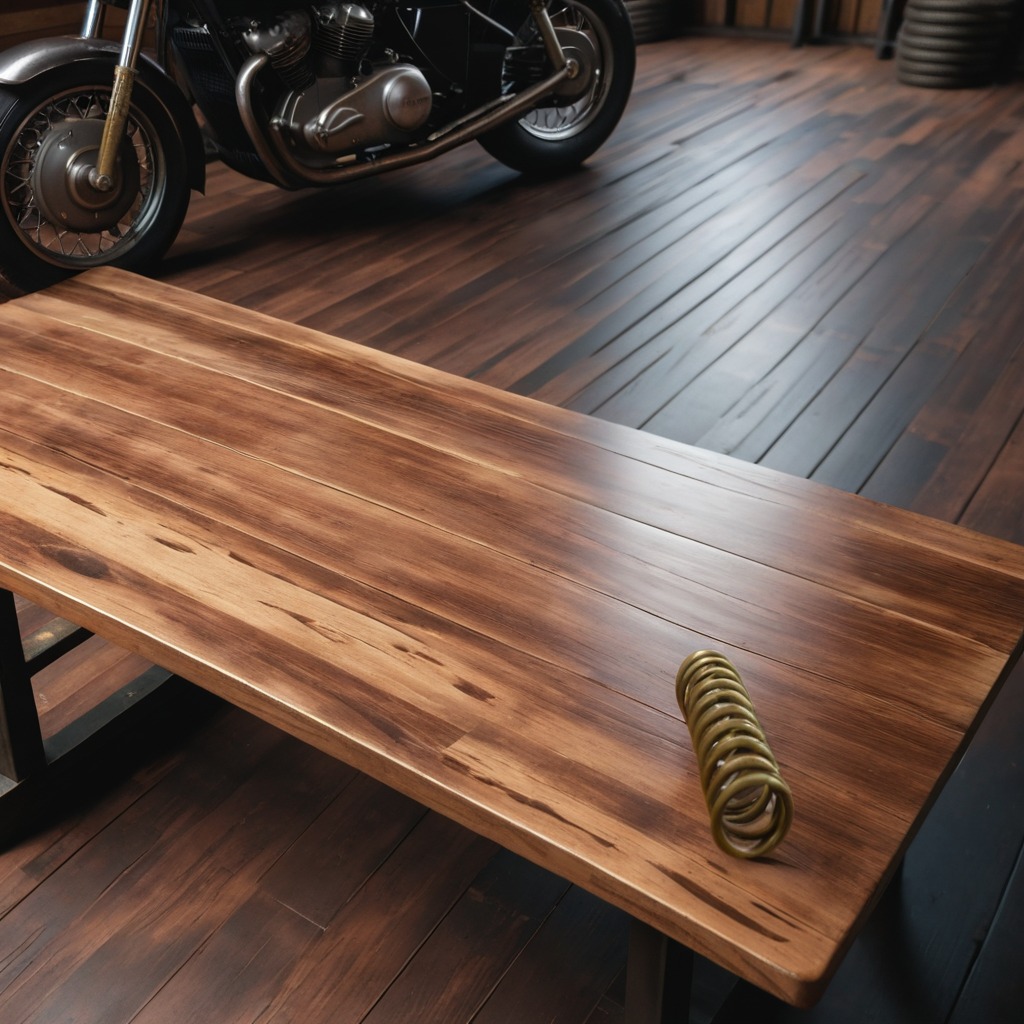
A coiled metal spring is lying on the wooden table.